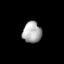
Tissue: lung
Cell type: T cells
Senescence score: 0.2298
Nuclear area (px): 392
Mean DAPI intensity: 169.584